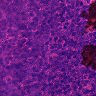
Metastatic tissue present: no